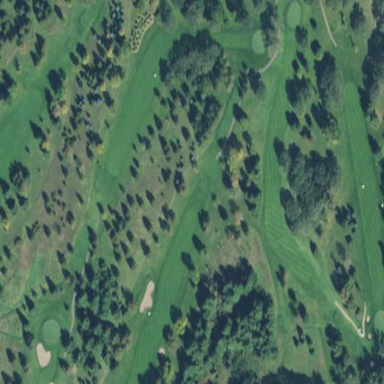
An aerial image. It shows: Rough area on grassy golf course.